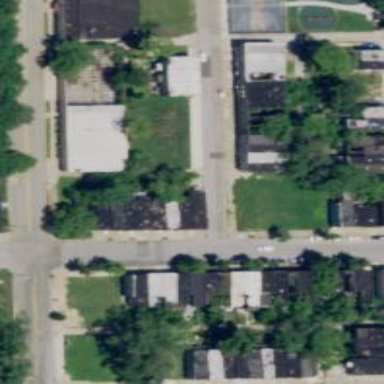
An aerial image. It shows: Alley classified as service road.